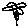
Label: flower